Question: Find the area of the following quadrilateral, where all points are on integers. The result is rounded to 1 decimal place
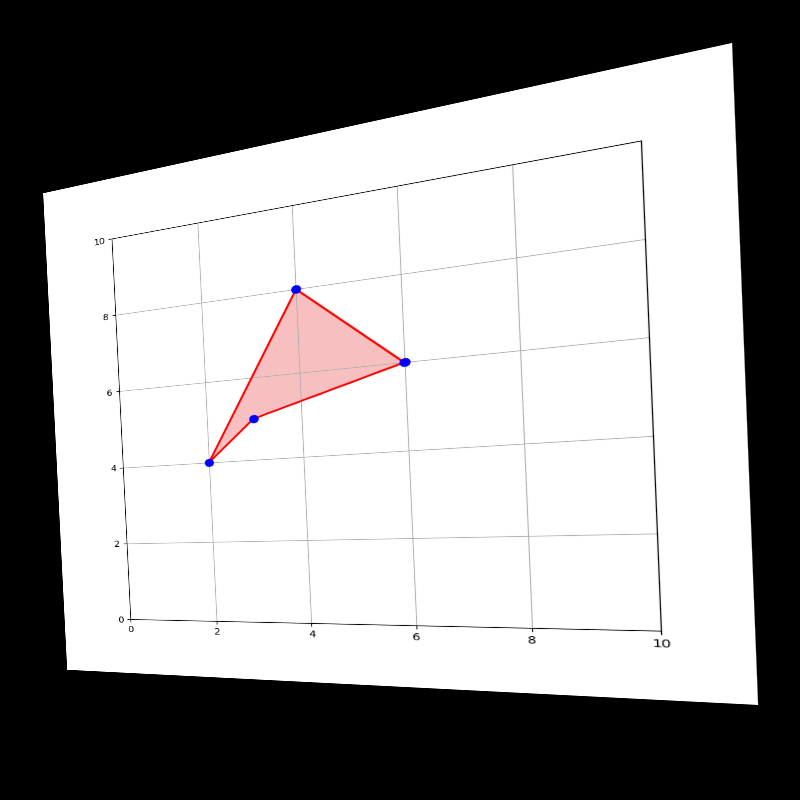
Answer: 5.0